Question: Suppose I have this data:
'''
xy <- data.frame(cbind(c(1,2,3,4,5,2,3,4),c(rep('A',5),rep('B',3))))
'''
So, when I type
'''
ggplot(xy, aes(x = x, fill = y)) +
geom_histogram(aes(y=..count../sum(..count..)), position = "dodge")
'''
I get this graphic:

But I wanted to see the levels independently leveled, i.e., the red bars leveled to 0.2 and the blue bars leveled to 0.333. How can I achieve it?
Also, how can I set the y-axis to show the numbers in percentage instead of decimals?
Many thanks in advance.
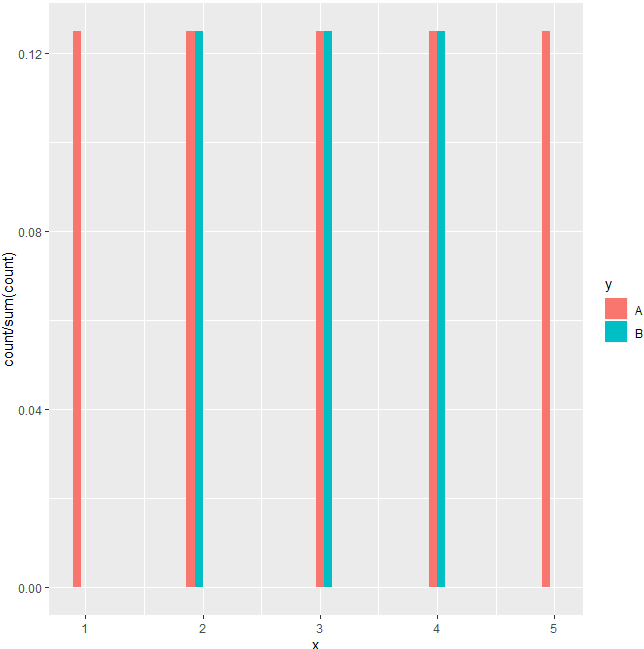
Answer: This seems to do the job. It uses ..density.. rather than ..count.., a rather ugly way to count the number of levels in the A/B factor column, and then the scales package to get the labels on the y axis
'''
ggplot(xy, aes(x = x, fill = y)) +
geom_histogram(aes(y=..density../sum(..density..)*length(unique(xy$y)), group = y), position = "dodge") +
scale_y_continuous(labels = scales::percent_format(accuracy = 1))
'''